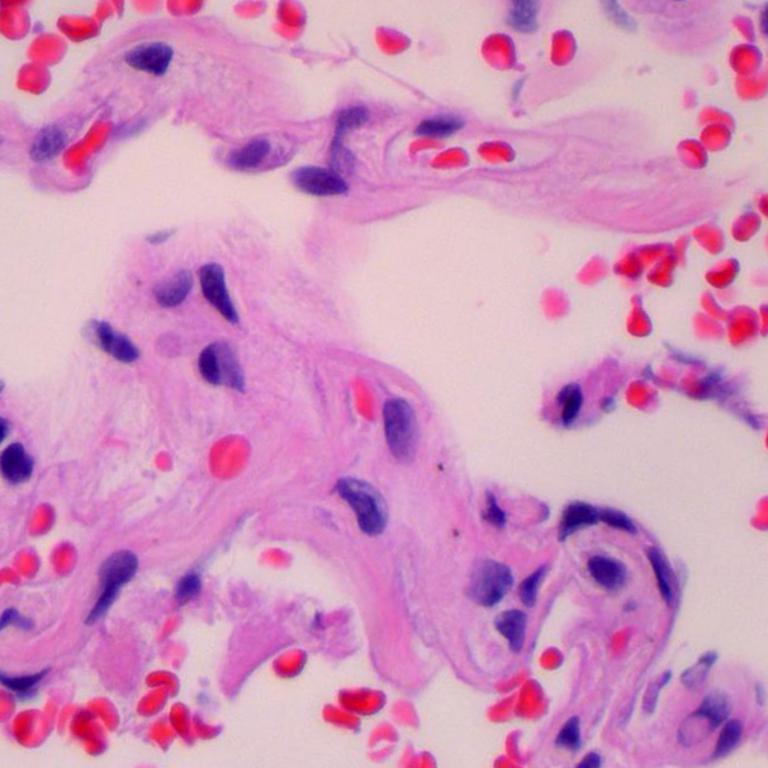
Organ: lung
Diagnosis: benign